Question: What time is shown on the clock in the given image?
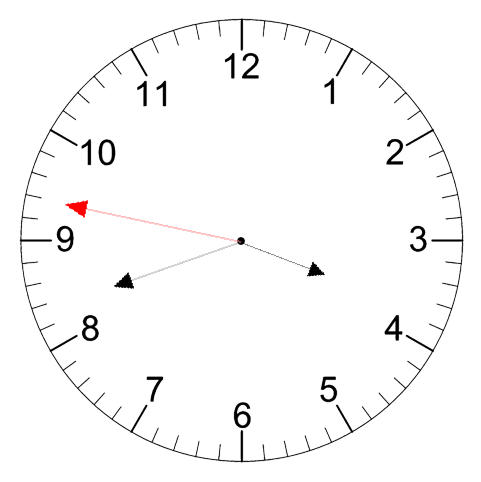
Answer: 03:41:47